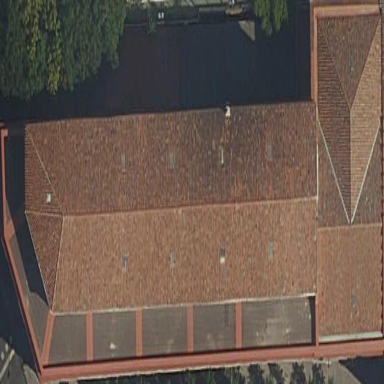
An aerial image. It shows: School building.